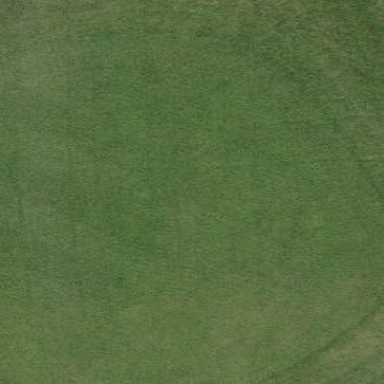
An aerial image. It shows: Golf fairway surrounded by grass.